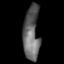
Tissue: skin
Cell type: Epithelial cells
Senescence score: 0.228
Nuclear area (px): 847
Mean DAPI intensity: 101.132